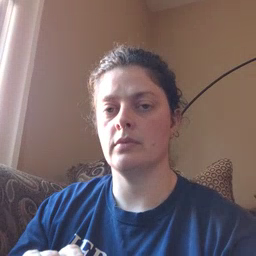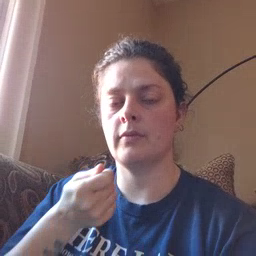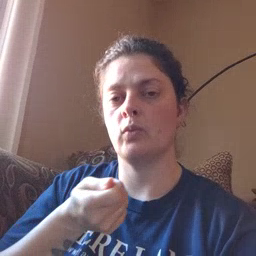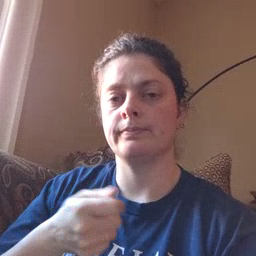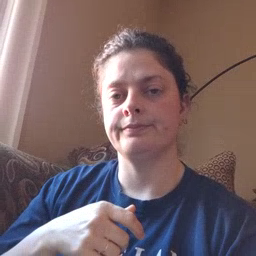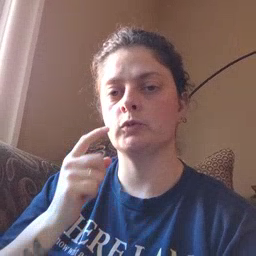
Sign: vacuum